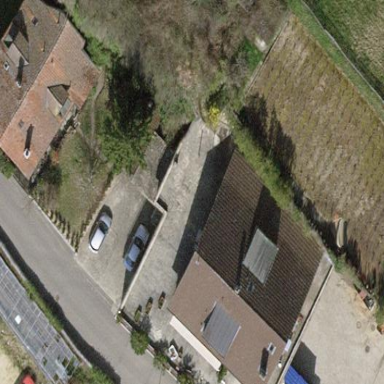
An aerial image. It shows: Garage building.